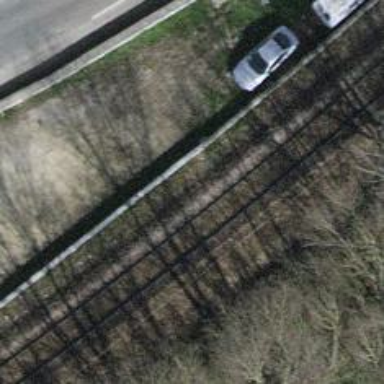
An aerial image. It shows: Railway with electrified contact lines.